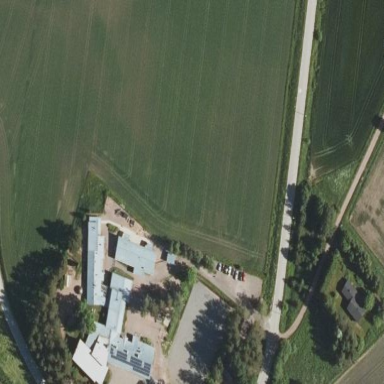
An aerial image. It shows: Kindergarten.